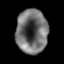
Tissue: lung
Cell type: T cells
Senescence score: 0.1962
Nuclear area (px): 1355
Mean DAPI intensity: 110.902